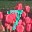
Label: 7